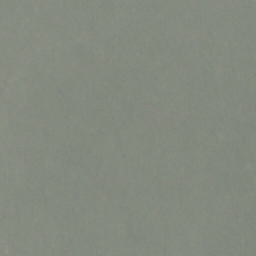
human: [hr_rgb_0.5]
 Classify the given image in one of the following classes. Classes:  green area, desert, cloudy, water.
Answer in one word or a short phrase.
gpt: cloudy